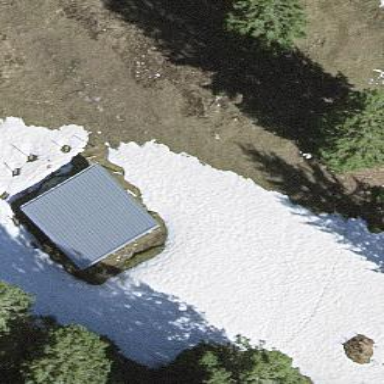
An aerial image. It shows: Shed.